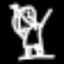
Label: The Eiffel Tower